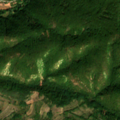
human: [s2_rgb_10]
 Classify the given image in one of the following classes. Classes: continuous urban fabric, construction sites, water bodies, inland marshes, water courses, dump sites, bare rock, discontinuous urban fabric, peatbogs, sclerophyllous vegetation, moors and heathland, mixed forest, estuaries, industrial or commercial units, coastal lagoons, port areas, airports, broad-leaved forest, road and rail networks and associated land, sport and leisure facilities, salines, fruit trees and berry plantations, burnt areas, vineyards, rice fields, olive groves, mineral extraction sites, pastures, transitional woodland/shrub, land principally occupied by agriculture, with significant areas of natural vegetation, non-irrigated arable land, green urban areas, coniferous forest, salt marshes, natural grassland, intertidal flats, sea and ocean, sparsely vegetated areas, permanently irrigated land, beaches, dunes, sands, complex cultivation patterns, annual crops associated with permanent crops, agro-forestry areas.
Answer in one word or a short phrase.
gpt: broad-leaved forest, transitional woodland/shrub